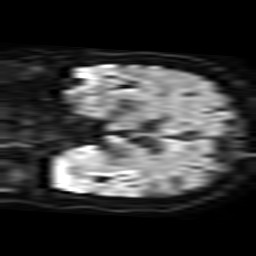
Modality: TRACE
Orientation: coronal
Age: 75
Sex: female
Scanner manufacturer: philips
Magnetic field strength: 3 T
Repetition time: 3.793 s
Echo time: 0.06119 s